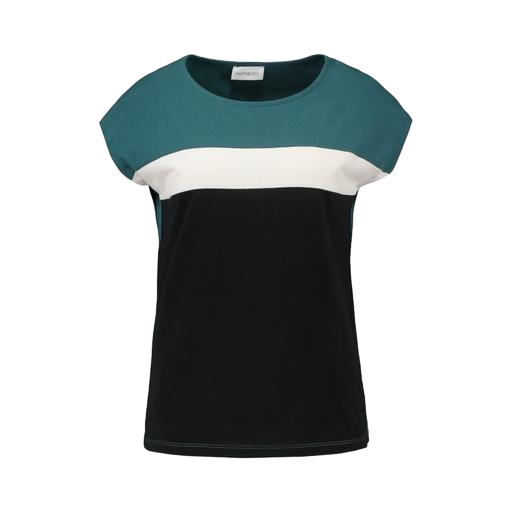
black colour block t-shirt, colorblock tee, cap-sleeved tee, white background